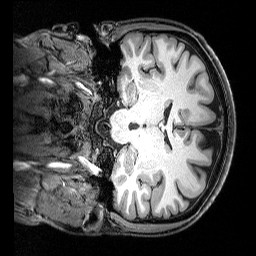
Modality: T1w
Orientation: coronal
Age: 31
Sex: male
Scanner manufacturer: siemens
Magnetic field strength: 3 T
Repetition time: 2.5 s
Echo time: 0.00369 s